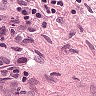
Metastatic tissue present: yes